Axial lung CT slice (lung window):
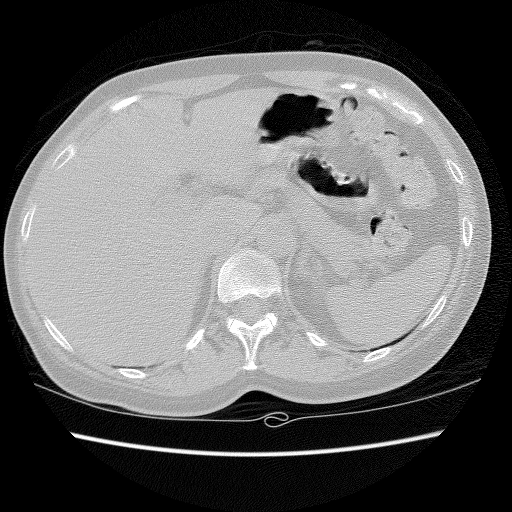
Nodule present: no